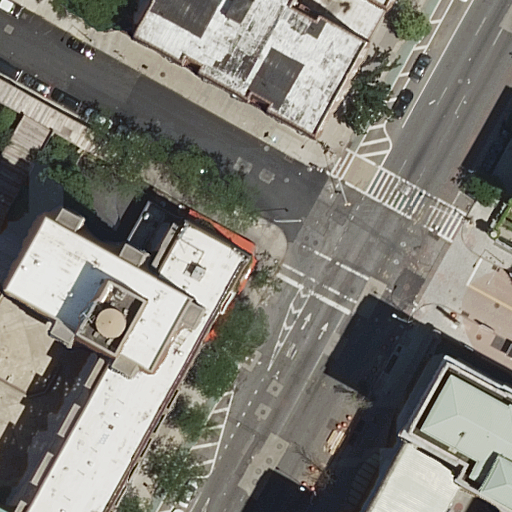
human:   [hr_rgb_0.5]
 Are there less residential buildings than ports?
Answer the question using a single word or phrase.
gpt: no

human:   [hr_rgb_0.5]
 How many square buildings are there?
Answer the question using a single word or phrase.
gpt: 0

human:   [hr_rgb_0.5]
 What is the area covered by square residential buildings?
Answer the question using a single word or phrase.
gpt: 0m2

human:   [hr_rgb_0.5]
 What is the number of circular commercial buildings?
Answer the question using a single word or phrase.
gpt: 0

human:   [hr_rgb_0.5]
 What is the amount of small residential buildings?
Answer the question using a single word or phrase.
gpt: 0

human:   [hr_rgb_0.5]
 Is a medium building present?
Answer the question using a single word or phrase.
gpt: yes

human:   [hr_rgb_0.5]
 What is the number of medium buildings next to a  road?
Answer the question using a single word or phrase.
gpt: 2

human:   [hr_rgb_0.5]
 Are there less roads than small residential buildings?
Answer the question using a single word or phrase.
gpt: no

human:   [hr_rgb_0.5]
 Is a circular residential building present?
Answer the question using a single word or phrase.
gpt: no

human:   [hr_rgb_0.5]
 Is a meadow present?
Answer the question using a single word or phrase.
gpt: no

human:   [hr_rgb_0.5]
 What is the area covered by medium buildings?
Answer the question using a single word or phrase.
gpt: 561m2

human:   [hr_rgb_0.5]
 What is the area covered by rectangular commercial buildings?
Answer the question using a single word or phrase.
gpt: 0m2

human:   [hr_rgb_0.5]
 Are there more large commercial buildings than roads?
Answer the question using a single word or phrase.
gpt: no

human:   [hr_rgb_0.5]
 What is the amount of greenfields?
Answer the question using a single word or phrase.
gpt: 0

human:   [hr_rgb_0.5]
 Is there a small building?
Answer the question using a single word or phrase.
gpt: no

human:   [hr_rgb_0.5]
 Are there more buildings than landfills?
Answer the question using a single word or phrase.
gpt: yes

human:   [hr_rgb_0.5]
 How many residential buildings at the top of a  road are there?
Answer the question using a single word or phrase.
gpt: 1

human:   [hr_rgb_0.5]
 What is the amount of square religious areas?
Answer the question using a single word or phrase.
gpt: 0

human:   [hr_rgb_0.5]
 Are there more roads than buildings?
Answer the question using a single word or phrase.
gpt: yes

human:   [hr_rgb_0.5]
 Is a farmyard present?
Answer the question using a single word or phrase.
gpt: no

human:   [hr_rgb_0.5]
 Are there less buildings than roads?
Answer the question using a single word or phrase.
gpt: yes

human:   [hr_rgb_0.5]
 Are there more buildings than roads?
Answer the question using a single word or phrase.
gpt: no

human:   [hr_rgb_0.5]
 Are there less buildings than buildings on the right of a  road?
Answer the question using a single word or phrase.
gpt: no

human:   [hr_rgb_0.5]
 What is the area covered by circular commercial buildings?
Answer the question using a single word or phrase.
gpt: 0m2

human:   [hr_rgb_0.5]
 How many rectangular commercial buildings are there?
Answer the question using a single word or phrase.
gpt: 0

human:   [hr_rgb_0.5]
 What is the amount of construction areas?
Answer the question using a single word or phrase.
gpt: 0

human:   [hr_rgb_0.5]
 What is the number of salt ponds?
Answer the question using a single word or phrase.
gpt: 0

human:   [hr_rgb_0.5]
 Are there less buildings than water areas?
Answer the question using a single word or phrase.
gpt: no

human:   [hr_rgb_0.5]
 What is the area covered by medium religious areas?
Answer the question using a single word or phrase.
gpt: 0m2

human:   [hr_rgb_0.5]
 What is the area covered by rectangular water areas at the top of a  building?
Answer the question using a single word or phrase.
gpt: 0m2

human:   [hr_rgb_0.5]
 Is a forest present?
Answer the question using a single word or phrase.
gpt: no

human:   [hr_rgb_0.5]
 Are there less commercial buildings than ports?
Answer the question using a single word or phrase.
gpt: no

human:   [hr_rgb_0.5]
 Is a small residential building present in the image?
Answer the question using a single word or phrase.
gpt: no

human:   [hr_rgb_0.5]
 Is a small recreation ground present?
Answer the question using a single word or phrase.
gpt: no

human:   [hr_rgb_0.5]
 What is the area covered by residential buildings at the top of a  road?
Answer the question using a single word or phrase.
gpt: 2573m2

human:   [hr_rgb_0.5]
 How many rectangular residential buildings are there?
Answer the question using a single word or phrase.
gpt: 1